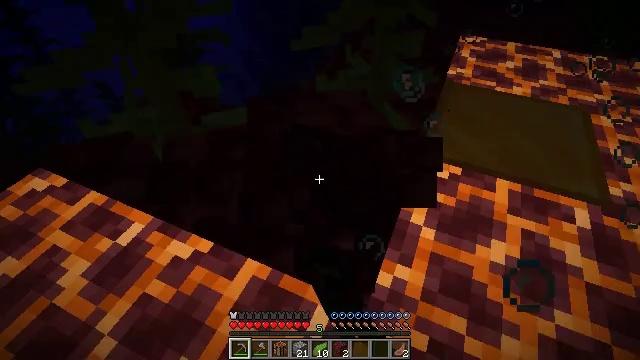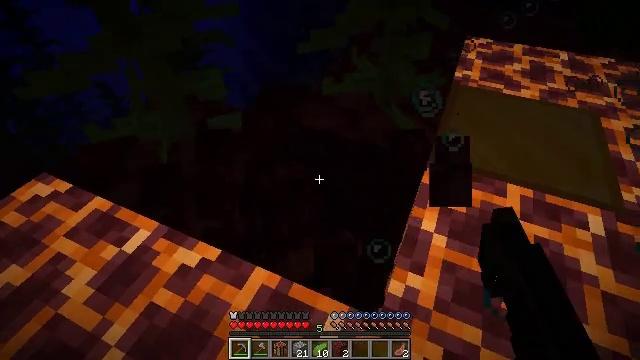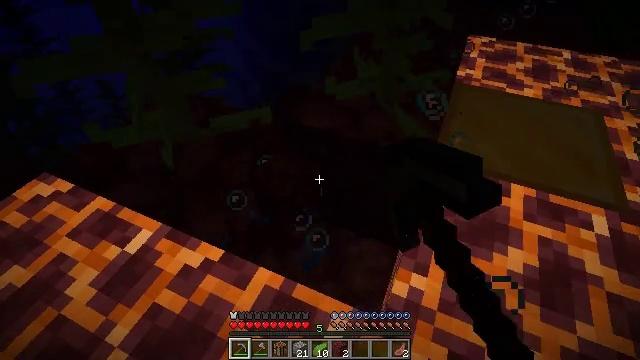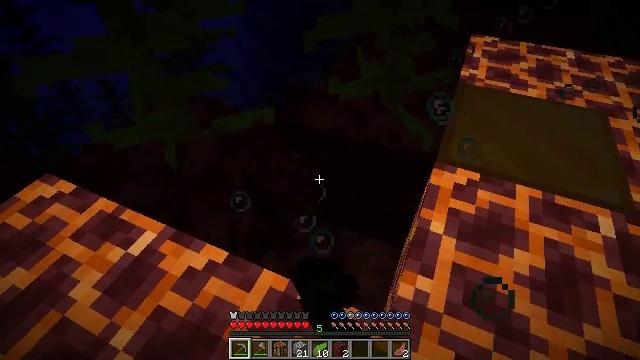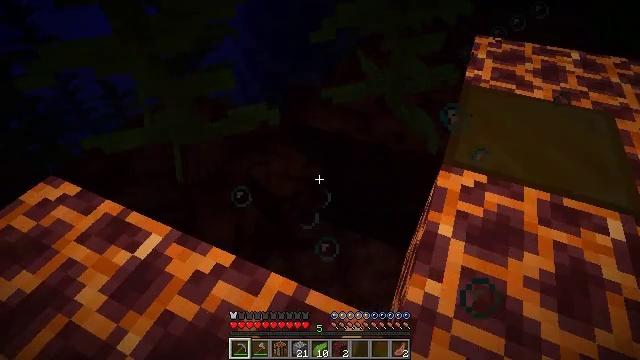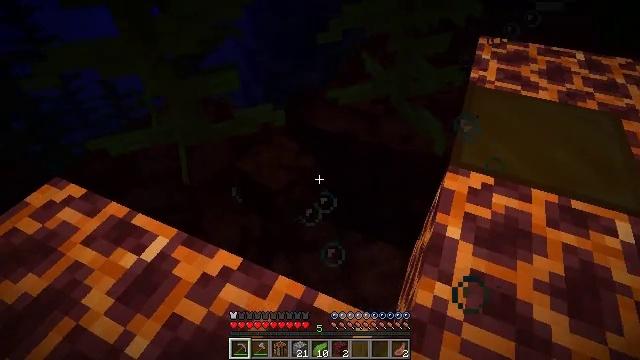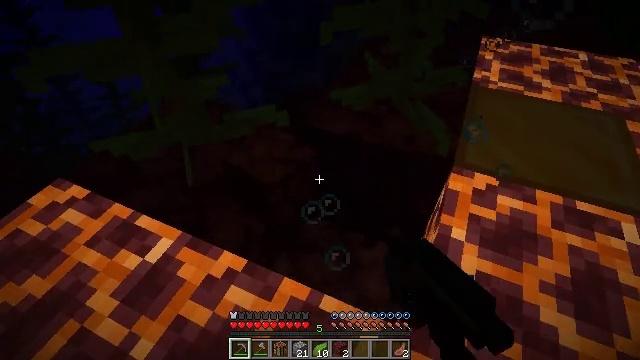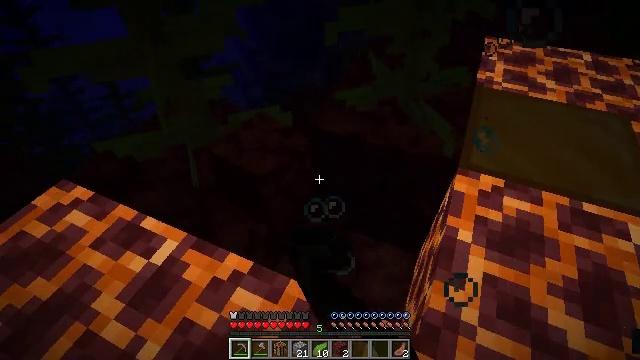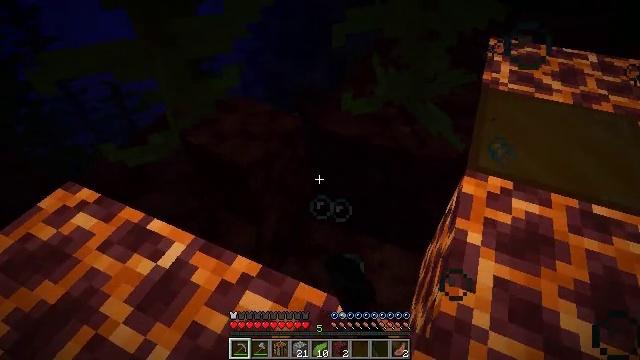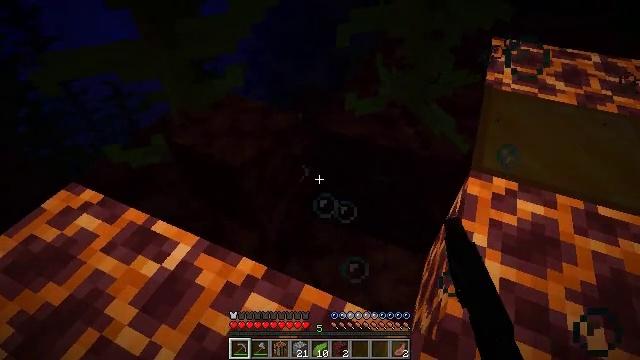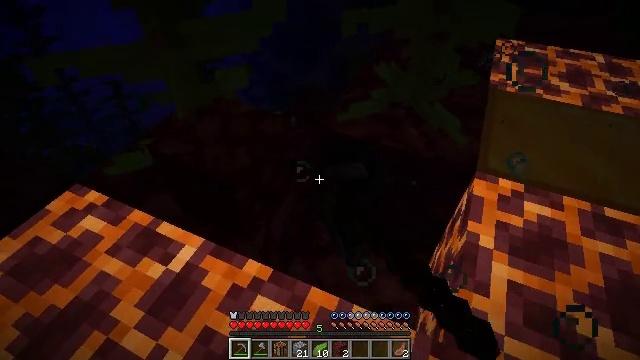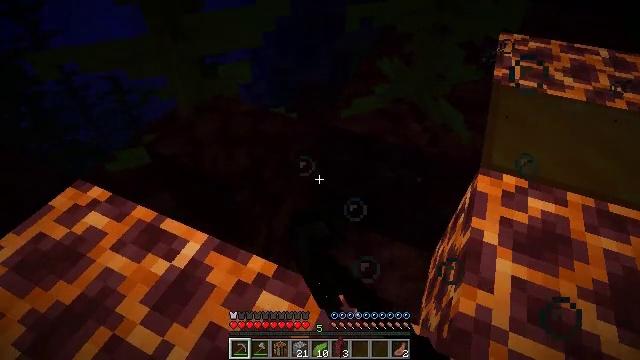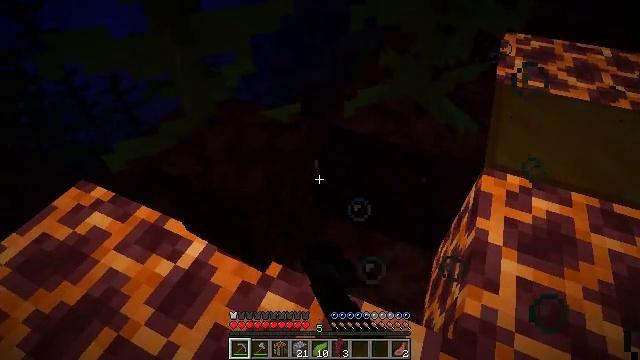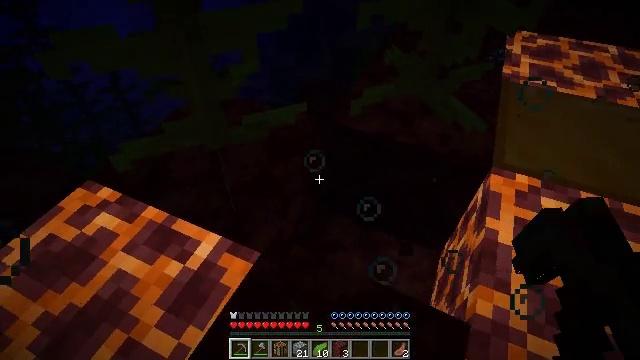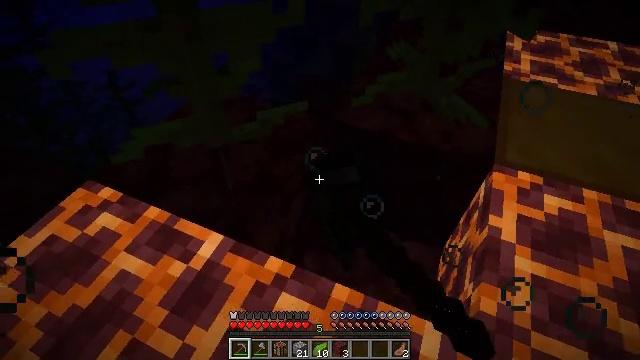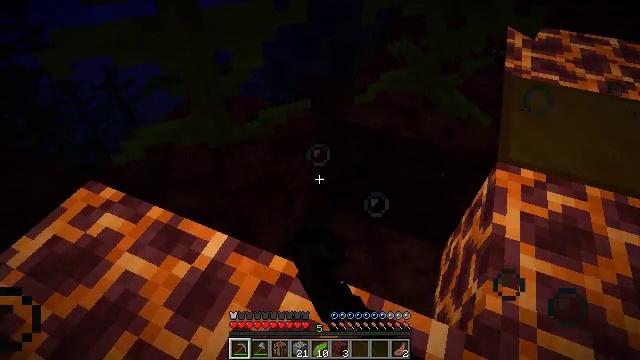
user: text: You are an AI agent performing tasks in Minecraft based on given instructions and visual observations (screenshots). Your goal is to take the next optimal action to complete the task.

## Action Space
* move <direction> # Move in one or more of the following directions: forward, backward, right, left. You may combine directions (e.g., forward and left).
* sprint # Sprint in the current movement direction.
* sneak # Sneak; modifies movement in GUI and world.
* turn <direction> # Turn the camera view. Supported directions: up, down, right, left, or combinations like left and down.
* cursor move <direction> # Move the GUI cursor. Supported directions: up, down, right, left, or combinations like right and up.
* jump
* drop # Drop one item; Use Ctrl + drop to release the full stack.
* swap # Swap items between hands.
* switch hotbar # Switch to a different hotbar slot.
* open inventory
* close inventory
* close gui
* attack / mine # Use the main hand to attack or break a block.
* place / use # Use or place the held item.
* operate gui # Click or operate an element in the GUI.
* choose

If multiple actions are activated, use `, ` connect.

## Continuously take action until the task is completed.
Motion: motion action
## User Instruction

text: Gather kelp plant by attacking it underwater.
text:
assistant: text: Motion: move left, sneak, attack / mine
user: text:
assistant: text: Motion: move left, sneak, attack / mine
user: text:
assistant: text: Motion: move left, sneak, attack / mine
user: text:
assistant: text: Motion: move left, sneak, attack / mine
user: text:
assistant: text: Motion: move left, sneak, attack / mine
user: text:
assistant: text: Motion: move left, sneak, attack / mine
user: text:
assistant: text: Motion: move left, sneak, attack / mine
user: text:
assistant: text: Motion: move left, sneak, attack / mine
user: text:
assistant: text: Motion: move left, sneak, attack / mine
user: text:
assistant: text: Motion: move left, sneak, attack / mine
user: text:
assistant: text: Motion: move left, sneak, attack / mine
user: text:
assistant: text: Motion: move left, sneak, attack / mine
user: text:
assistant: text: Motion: move left, sneak, attack / mine
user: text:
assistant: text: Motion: move left, sneak, attack / mine
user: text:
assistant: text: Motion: move left, sneak, attack / mine
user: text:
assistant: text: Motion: move left, sneak, attack / mine
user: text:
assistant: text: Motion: move left, sneak, attack / mine
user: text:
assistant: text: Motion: move left, sneak, attack / mine
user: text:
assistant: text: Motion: move left, sneak, attack / mine
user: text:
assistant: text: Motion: move left, sneak, attack / mine
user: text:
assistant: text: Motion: move left, sneak, attack / mine
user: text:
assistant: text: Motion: move left, sneak, turn right, attack / mine
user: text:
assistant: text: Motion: move left, sneak, turn right and down, attack / mine
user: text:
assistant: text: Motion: move left, sneak, turn right, attack / mine
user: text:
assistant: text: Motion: move left, sneak, attack / mine
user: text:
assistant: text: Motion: sneak, attack / mine